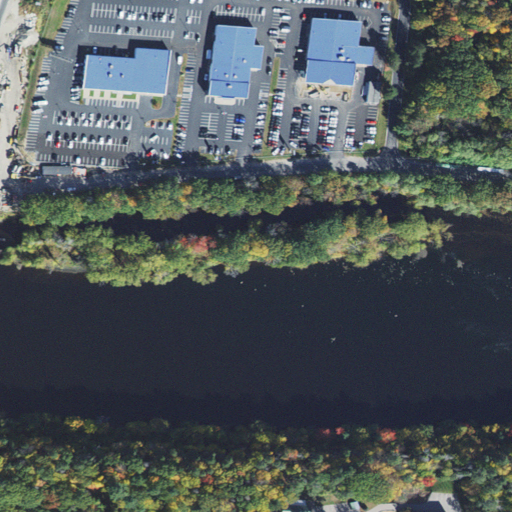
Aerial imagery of island in Massachusetts named Stanley Island containing open water, medium intensity development, high intensity development, deciduous forest, low intensity development, open development, herbaceous wetlands, mixed forest, grassland, evergreen forest, barren land, and pasture